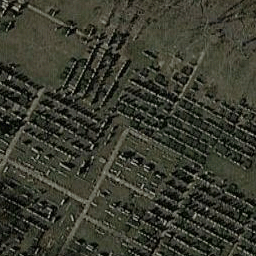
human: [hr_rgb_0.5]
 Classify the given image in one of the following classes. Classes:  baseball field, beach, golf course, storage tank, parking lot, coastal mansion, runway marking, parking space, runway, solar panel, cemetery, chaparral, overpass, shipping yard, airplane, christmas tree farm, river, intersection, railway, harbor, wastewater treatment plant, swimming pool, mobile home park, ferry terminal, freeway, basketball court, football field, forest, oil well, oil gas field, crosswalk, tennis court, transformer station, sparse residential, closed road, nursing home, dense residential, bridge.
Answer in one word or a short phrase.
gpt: cemetery